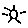
Label: sun